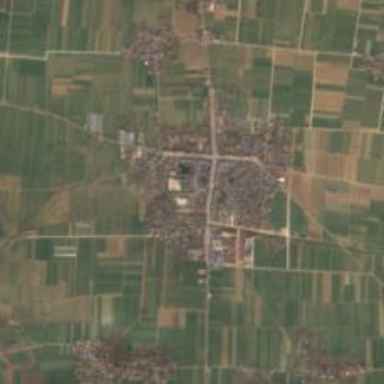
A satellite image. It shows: Ethnic township within town.